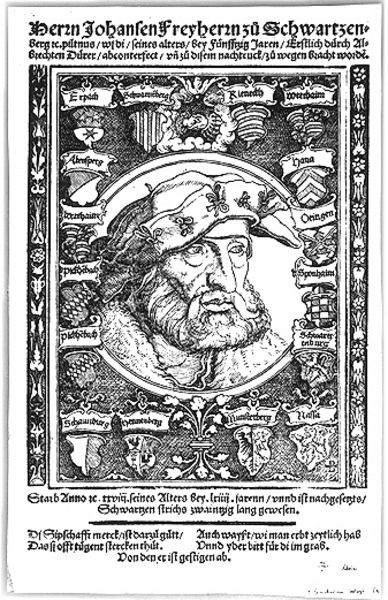
Titel: Bildnis des Freiherrn Johann von Schwarzenberg
Künstler: Monogrammist BI
Institution: (Seriendruck)
Schlagwörter: mann, weiß, wolken, grau, hut, nase, schwarz, zeichnung, muster, ornament, schleife, alt, bart, kappe, mütze, augen, gesicht, johannes, kragen, pelz, rahmen, vollbart, bild, bildnis, portrait, porträt, adel, kinn, kreis, rund, tondo, holzschnitt, schrift, alter mann, grafik, graphik, linien, dekor, ornamente, verzierung, deutsch, buch, rechteck, druck, holzstich, radierung, stich, lithografie, seite, schwarzweiß, text, buchstaben, beschriftung, lilie, buchdruck, wappen, halbprofil, eiche, adelig, fähnchen, dürer, absatz, städte, kupferstich, fraktur, sütterlin, johann, druckschrift, seriendruck, freiherr, schwartzen, schwarzenberg, stammbaum, genealogie, schriftbänder, cranach, landsknecht, lucas, abstammung, ahnentafel, radierungen, familienwappen, lange nase, beschrriftingen, fränensäcke, genialogie, tondon, johansen, freyberg, freyherr zu schwartzen, freyherr, herzn